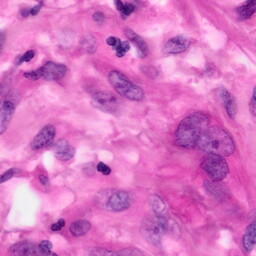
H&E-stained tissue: Pancreatic